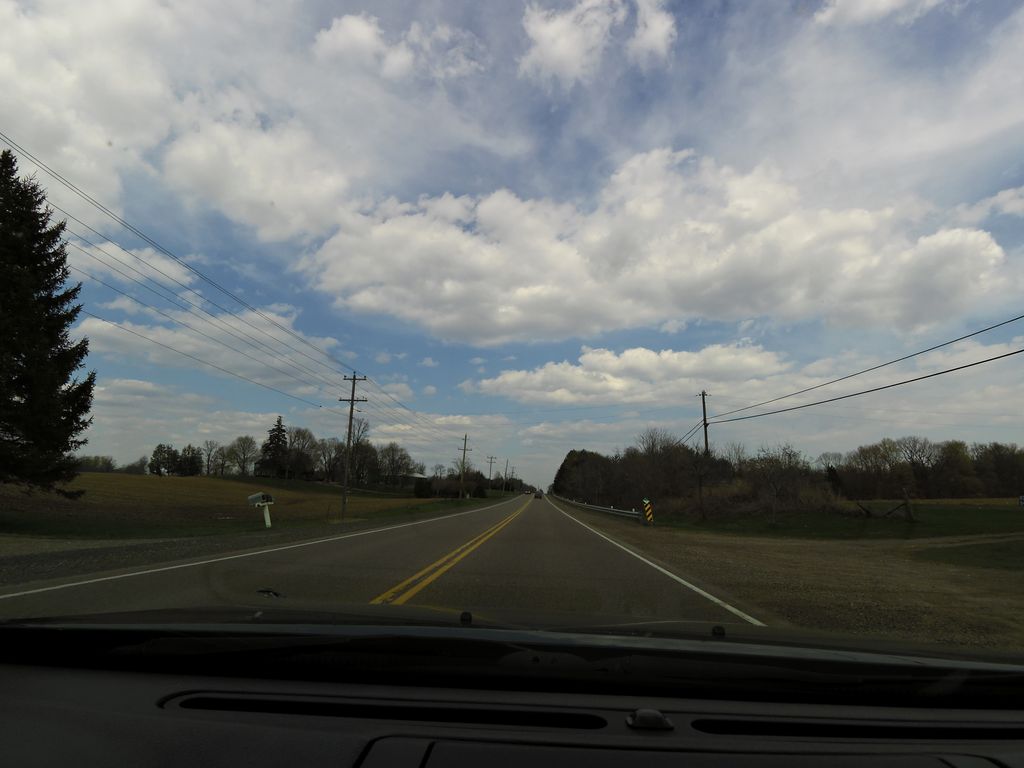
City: hamilton